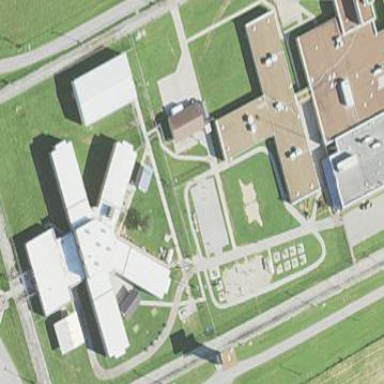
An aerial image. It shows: Prison.